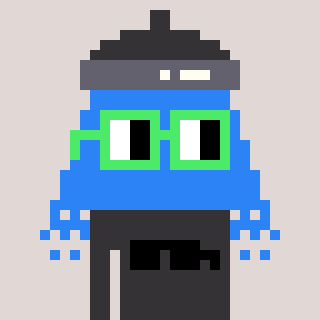
a pixel art character with square light green glasses, a shower-shaped head and a grayscale-colored body on a warm background